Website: macys
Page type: store-pickup
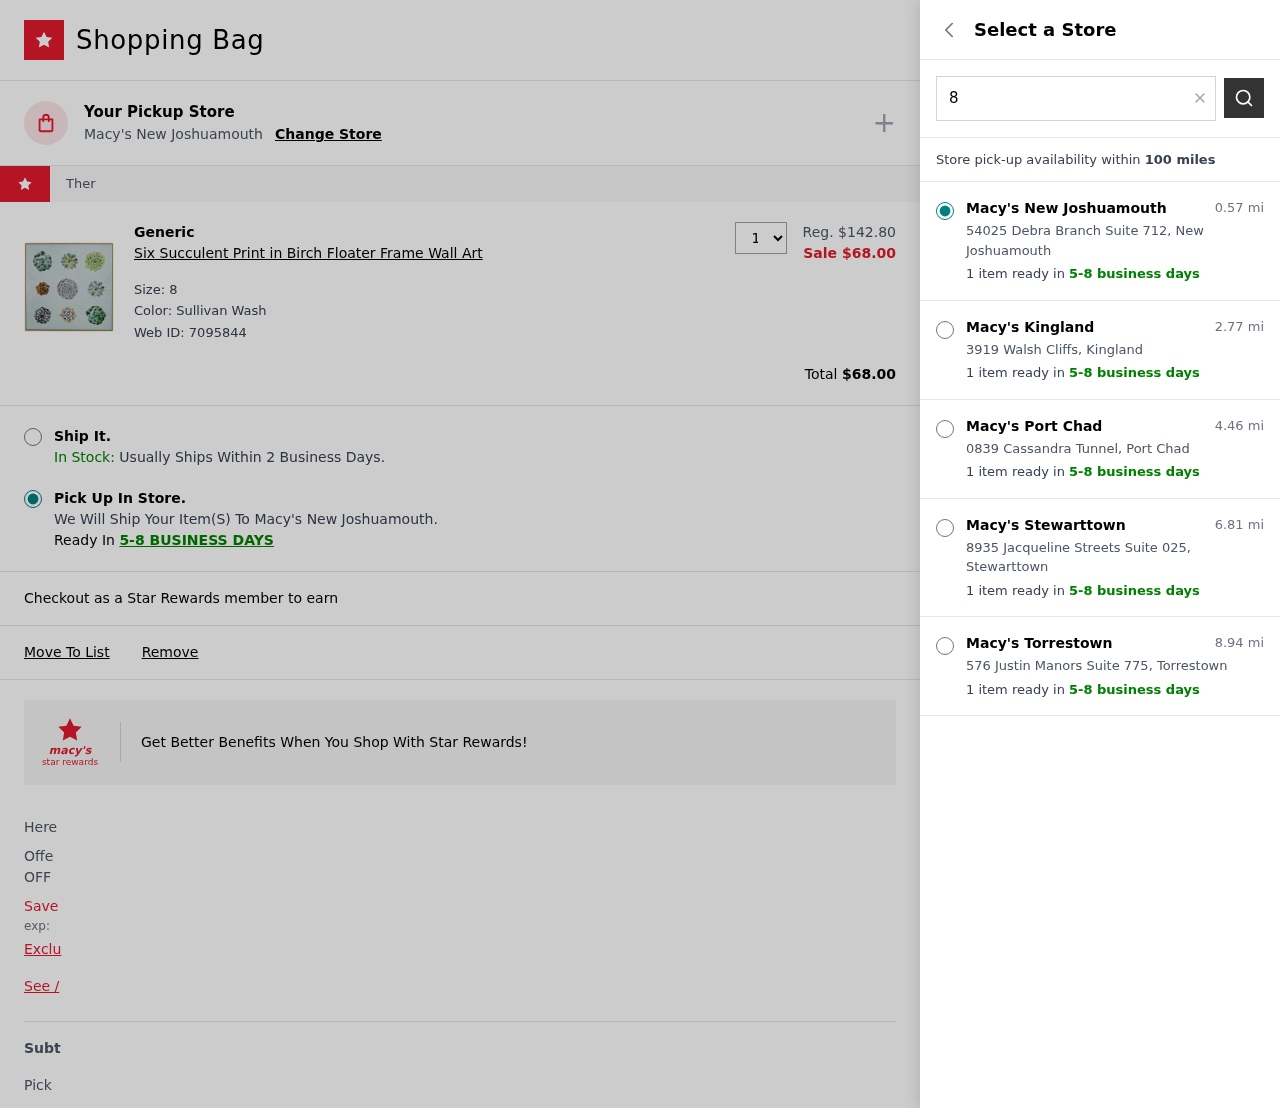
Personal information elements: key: PII_LOCATION1_CITY
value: New Joshuamouth
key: PII_LOCATION1_STREET
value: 54025 Debra Branch Suite 712
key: PII_LOCATION2_CITY
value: Kingland
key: PII_LOCATION2_STREET
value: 3919 Walsh Cliffs
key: PII_LOCATION3_CITY
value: Port Chad
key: PII_LOCATION3_STREET
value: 0839 Cassandra Tunnel
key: PII_LOCATION4_CITY
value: Stewarttown
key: PII_LOCATION4_STREET
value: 8935 Jacqueline Streets Suite 025
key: PII_LOCATION5_CITY
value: Torrestown
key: PII_LOCATION5_STREET
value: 576 Justin Manors Suite 775
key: PII_POSTCODE
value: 85968
Product elements: key: PRODUCT1_BRAND
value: Generic
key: PRODUCT1_NAME
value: Six Succulent Print in Birch Floater Frame Wall Art
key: PRODUCT1_PRICE
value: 68
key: PRODUCT1_QUANTITY
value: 1
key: PRODUCT1_ORIGINAL_PRICE
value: $142.80
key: PRODUCT1_WEB_ID
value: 7095844
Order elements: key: ORDER_TOTAL
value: $68.00
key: ORDER_DELIVERY_DATE
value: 5-8 business days
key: ORDER_DELIVERY_DATE
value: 5-8 BUSINESS DAYS
Search elements: key: SEARCH_LOCATION
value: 85968